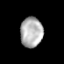
Tissue: prostate
Cell type: T cells
Senescence score: 0.3543
Nuclear area (px): 651
Mean DAPI intensity: 178.914